Field crop: maize
Growth stage: 2
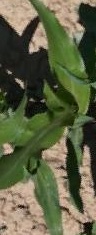
Species: maize